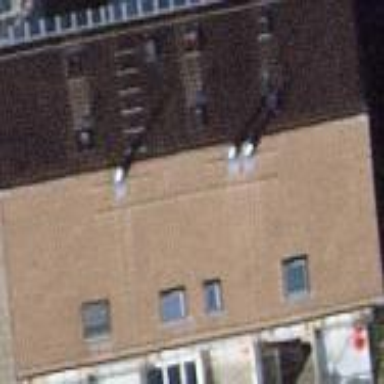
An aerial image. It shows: Terrace building.